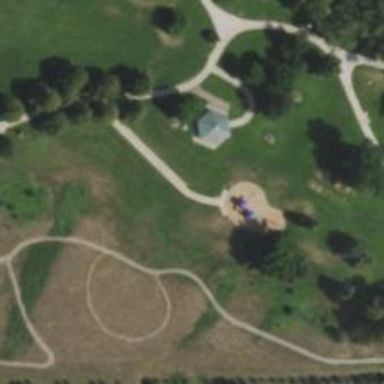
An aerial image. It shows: Path.